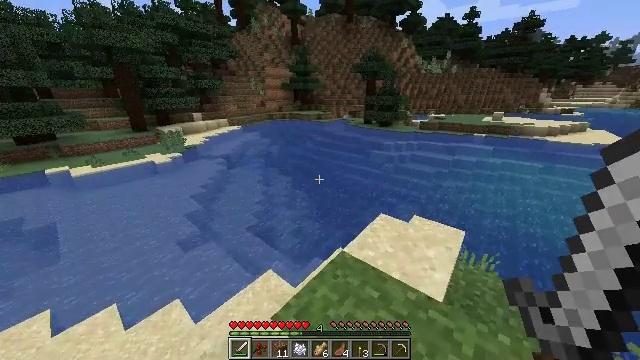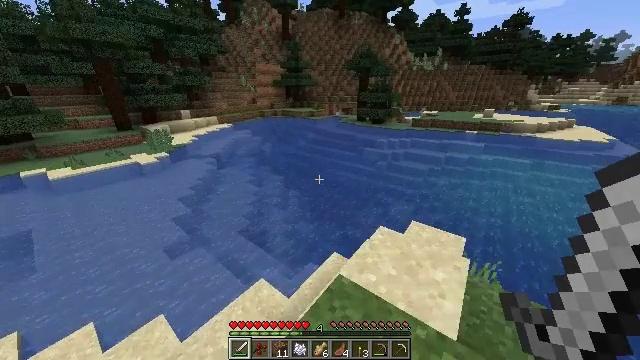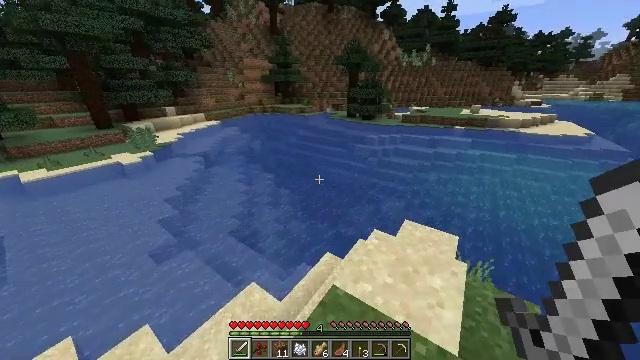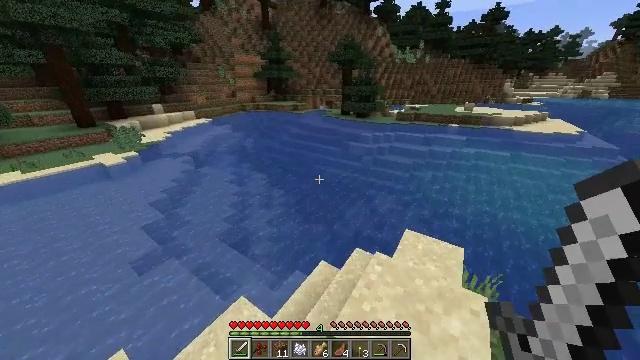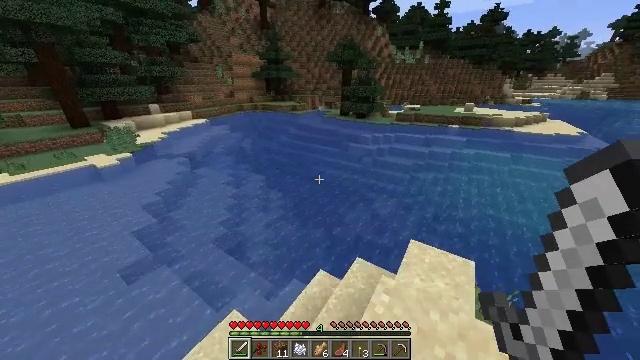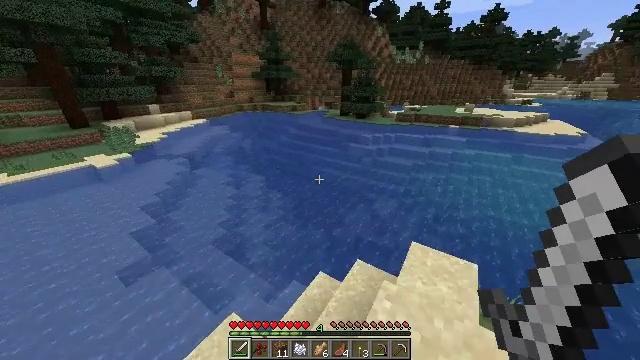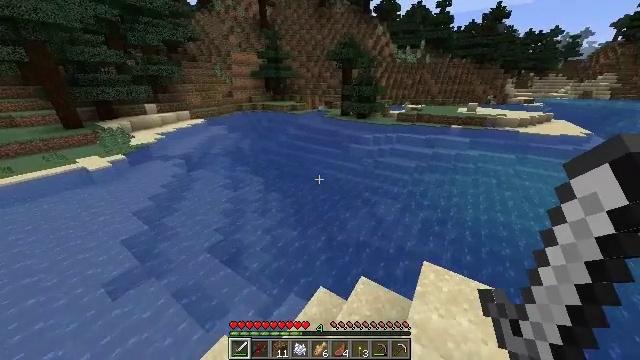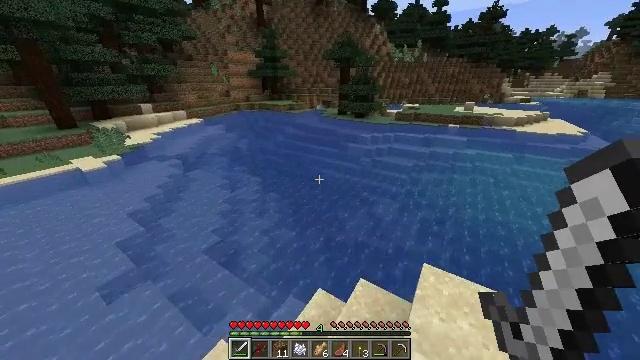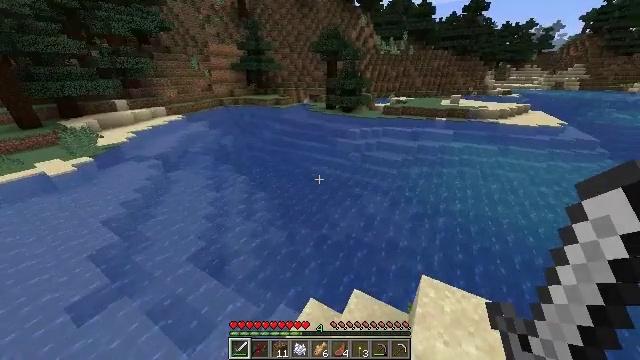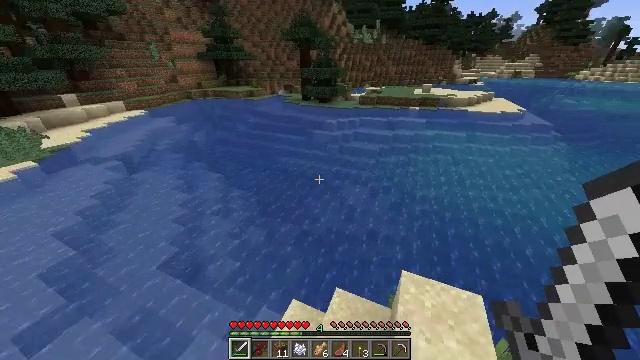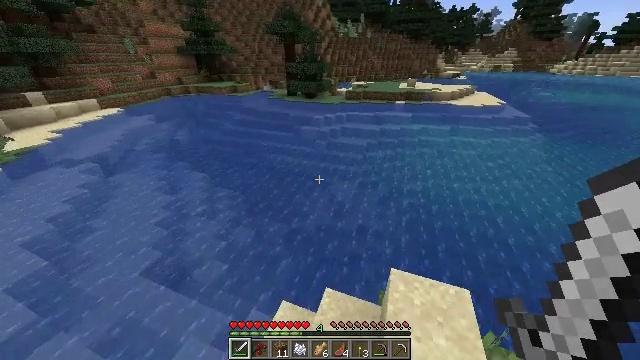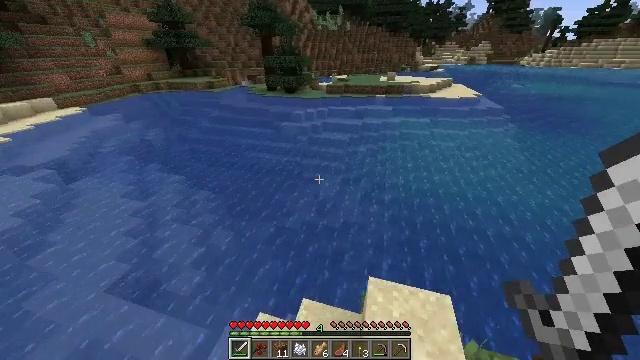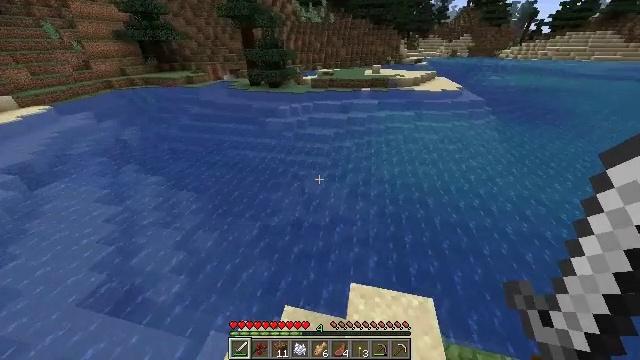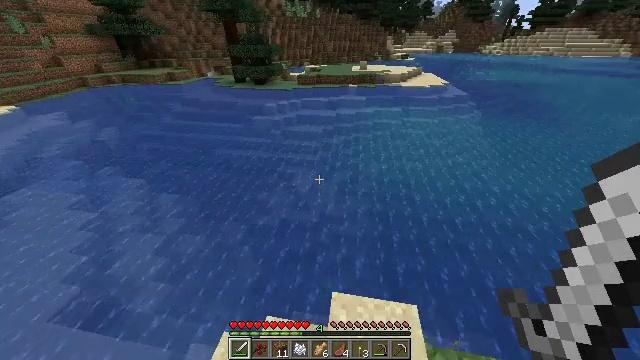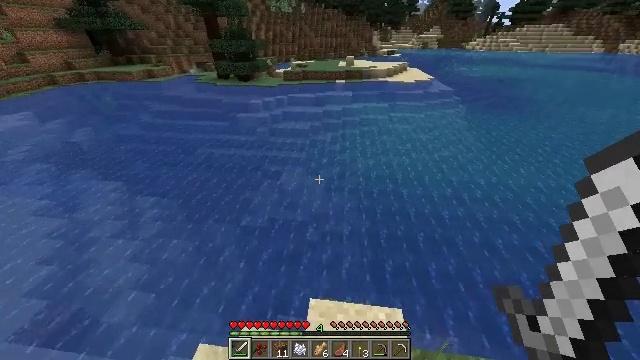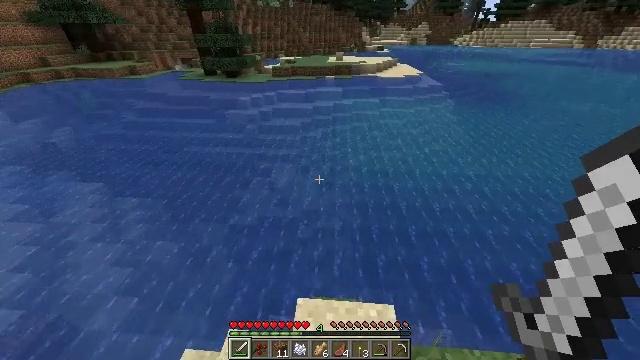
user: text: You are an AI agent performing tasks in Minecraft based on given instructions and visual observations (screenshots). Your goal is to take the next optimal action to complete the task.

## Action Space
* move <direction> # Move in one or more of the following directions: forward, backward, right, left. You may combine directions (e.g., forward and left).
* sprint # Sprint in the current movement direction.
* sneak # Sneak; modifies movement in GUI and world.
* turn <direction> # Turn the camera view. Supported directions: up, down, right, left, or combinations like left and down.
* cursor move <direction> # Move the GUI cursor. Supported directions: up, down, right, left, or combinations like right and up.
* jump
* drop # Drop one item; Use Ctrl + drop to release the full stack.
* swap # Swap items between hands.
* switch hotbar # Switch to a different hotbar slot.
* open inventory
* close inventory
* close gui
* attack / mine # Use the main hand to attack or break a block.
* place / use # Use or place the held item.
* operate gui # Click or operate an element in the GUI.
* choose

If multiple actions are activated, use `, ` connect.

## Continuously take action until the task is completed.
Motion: motion action
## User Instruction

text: Hunt a cod.
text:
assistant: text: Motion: move forward, turn right
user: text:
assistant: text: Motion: move forward, turn right
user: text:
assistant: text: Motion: move forward, turn right
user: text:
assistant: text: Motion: move forward
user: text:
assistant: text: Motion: move forward
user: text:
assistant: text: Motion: move forward
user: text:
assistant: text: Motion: move forward
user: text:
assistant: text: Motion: move forward and move right, turn right and down
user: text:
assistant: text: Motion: move forward and move right, turn right and down
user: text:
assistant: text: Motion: move forward and move right, turn right and down
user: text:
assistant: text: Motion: move forward and move right, turn right and down
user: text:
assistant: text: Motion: move forward and move right, turn right and down
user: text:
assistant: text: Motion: move forward and move right, turn right
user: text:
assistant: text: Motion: move forward and move right, turn right
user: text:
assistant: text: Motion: move forward and move right, turn right
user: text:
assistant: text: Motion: move forward, turn right
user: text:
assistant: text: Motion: move forward
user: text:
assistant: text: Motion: move forward
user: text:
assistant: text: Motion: move forward
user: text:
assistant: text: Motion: move forward
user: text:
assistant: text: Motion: move forward, jump
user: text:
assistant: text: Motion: move forward, jump
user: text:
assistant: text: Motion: move forward, jump
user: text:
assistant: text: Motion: move forward, jump
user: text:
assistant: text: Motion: move forward, jump
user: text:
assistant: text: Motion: move forward, jump
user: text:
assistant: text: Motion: move forward, jump
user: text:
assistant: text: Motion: move forward, jump
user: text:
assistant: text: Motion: move forward, jump
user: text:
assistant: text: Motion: move forward, jump